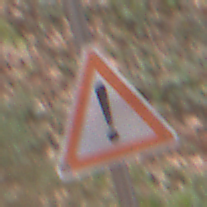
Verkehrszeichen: Gefahrenstelle
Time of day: Midday
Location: Outdoor (Nature)
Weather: Overcast
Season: Autumn
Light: Natural